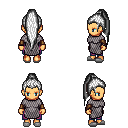
a pixel art fantasy rpg character, female body template, human, tanned skin, chain mail, magenta pants, white extra-long topknot hairstyle, cloth bracers, white slippers, four views (front, back, left, right), 2x2 character sprite sheet, small pixel art, hard edges, no anti-aliasing